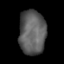
Tissue: lung
Cell type: Others
Senescence score: 0.2145
Nuclear area (px): 1166
Mean DAPI intensity: 93.79